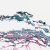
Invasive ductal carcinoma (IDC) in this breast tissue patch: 0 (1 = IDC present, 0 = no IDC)